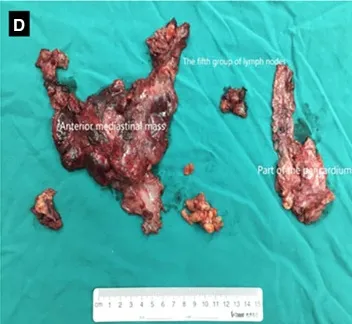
The whole mass, invaded tissues and adjacent enlarged lymph nodes were removed completely CT, computed tomography.
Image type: medical_photograph (other_medical_photograph)